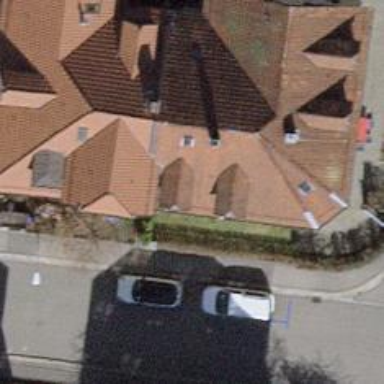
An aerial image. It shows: Apartments building with tiled roof.